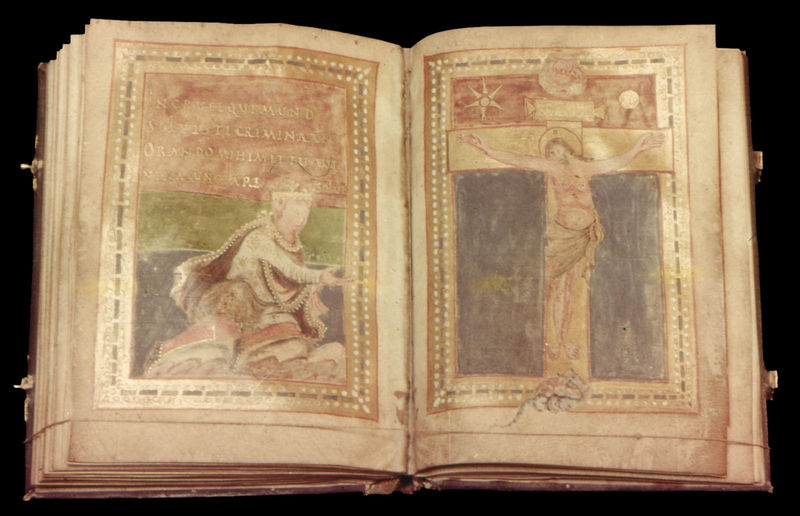
Titel: Gebetbuch Karls des Kahlen
Institution: München, Residenz-Schatzkammer
Schlagwörter: blau, felsen, hand, umhang, grün, frau, geste, licht, schwarz, rot, tuch, beige, malerei, ornament, bibel, rahmen, sonne, gewand, gold, krone, schrift, bilder, papier, rahmung, könig, verzierung, mond, buch, kreuz, stern, text, einband, photo, pergament, heiligenschein, christus, jesus, kreuzigung, mittelalter, königin, golden, heilig, maria, aufgeschlagen, sakral, purpur, latein, buchmalerei, doppelseite, evangelium, golgatha, inkunabel, codex, jesus am kreuz, viernageltypus